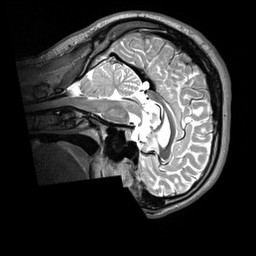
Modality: T2w
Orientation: sagittal
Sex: male
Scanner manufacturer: siemens
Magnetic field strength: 3 T
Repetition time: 3.2 s
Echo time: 0.409 s